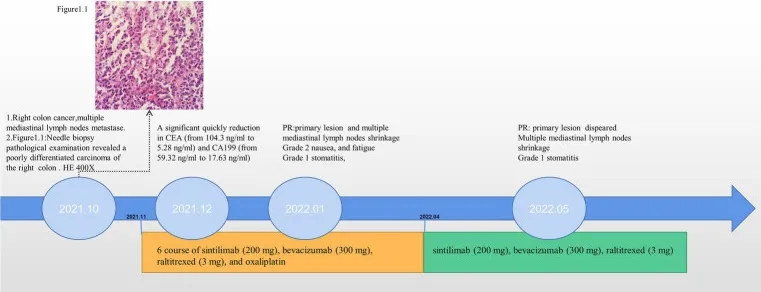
Schematic diagram showing the treatment record of the patient.
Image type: chart (chart)